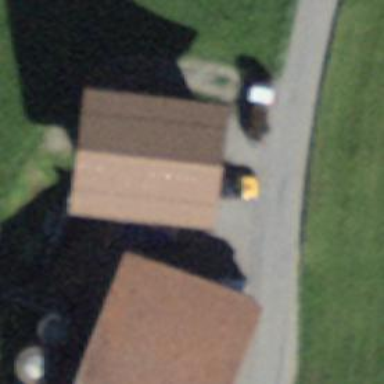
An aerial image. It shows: Rural barn.